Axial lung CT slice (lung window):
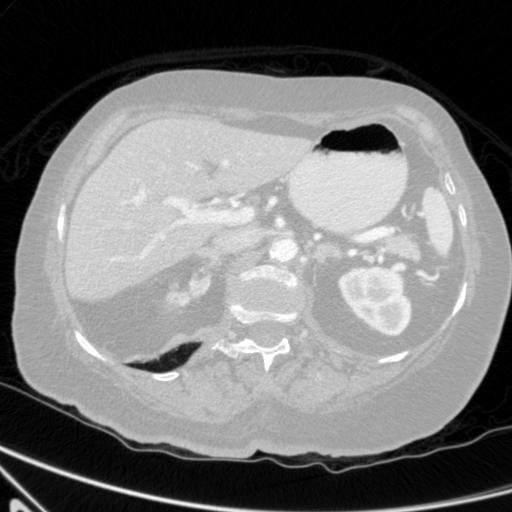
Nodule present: no